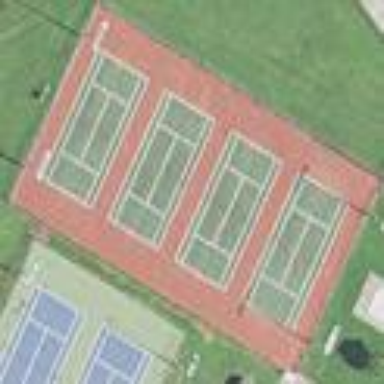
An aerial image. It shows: Tennis court in leisure pitch.